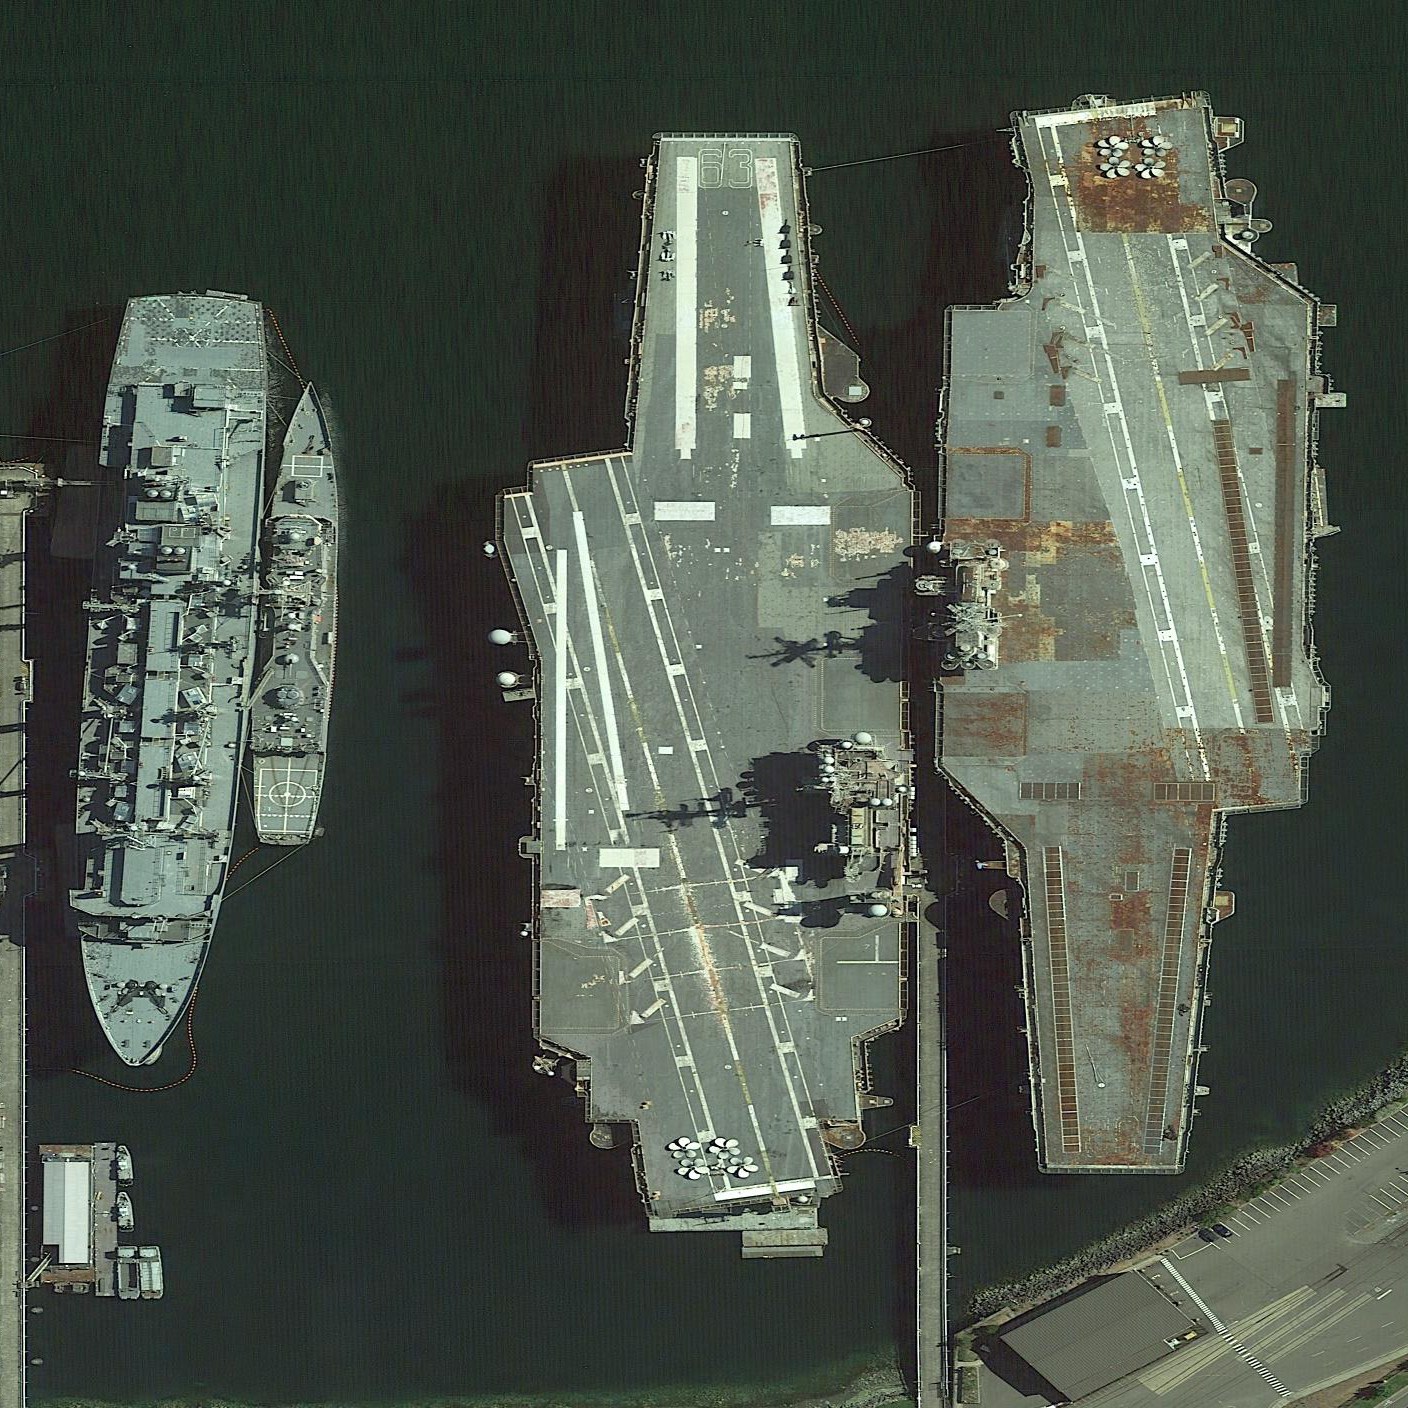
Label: aircraft_carrier